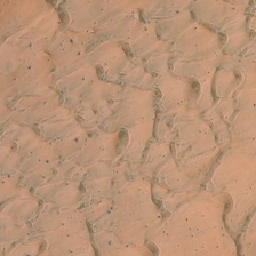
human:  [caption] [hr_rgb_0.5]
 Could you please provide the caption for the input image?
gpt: There is no water in the desert.

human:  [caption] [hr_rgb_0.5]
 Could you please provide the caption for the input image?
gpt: There is no water in the desert.

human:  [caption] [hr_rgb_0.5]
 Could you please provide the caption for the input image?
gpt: There is no water

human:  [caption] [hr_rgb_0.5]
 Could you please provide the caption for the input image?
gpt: This desert has no water.

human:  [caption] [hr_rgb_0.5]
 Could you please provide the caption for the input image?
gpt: There is no water in the desert.